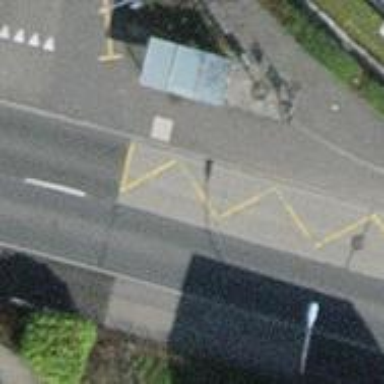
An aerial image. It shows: Bus stop equipped with public transport stop position.